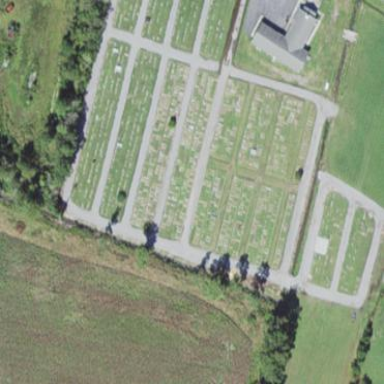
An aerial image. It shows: Cemetery.